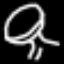
Label: mushroom